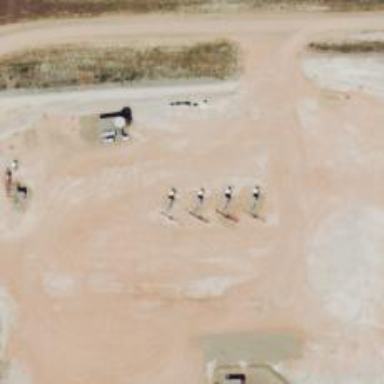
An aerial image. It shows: Petroleum well.